Question: This table stores user votes between user matches. There is always one winner, one loser and the voter.
'''
CREATE TABLE 'user_versus' (
'id_user_versus' int(11) NOT NULL AUTO_INCREMENT,
'id_user_winner' int(10) unsigned NOT NULL,
'id_user_loser' int(10) unsigned NOT NULL,
'id_user' int(10) unsigned NOT NULL,
'date_versus' timestamp NOT NULL DEFAULT CURRENT_TIMESTAMP,
PRIMARY KEY ('id_user_versus'),
KEY 'id_user_winner' ('id_user_winner','id_user_loser')
) ENGINE=InnoDB DEFAULT CHARSET=utf8 AUTO_INCREMENT=17 ;
INSERT INTO 'user_versus' ('id_user_versus', 'id_user_winner', 'id_user_loser', 'id_user', 'date_versus') VALUES
(1, 6, 7, 1, '2013-10-25 23:02:57'),
(2, 6, 8, 1, '2013-10-25 23:02:57'),
(3, 6, 9, 1, '2013-10-25 23:03:04'),
(4, 6, 10, 1, '2013-10-25 23:03:04'),
(5, 6, 11, 1, '2013-10-25 23:03:10'),
(6, 6, 12, 1, '2013-10-25 23:03:10'),
(7, 6, 13, 1, '2013-10-25 23:03:18'),
(8, 6, 14, 1, '2013-10-25 23:03:18'),
(9, 7, 6, 2, '2013-10-26 04:02:57'),
(10, 8, 6, 2, '2013-10-26 04:02:57'),
(11, 9, 8, 2, '2013-10-26 04:03:04'),
(12, 9, 10, 2, '2013-10-26 04:03:04'),
(13, 9, 11, 2, '2013-10-26 04:03:10'),
(14, 9, 12, 2, '2013-10-26 04:03:10'),
(15, 9, 13, 2, '2013-10-26 04:03:18'),
(16, 9, 14, 2, '2013-10-26 04:03:18');
'''
I'm working on a query that fetches similar profiles. A profile is similar, when the voting percentage (wins vs loses) is +/- 10% of the specified profile.
'''
SELECT id_user_winner AS id_user,
IFNULL(wins, 0) AS wins,
IFNULL(loses, 0) AS loses,
IFNULL(wins, 0) + IFNULL(loses, 0) AS total,
IFNULL(wins, 0) / (IFNULL(wins, 0) + IFNULL(loses, 0)) AS percent
FROM
(
SELECT id_user_winner AS id_user FROM user_versus
UNION
SELECT id_user_loser FROM user_versus
) AS u
LEFT JOIN
(
SELECT id_user_winner, COUNT(*) AS wins
FROM user_versus
GROUP BY id_user_winner
) AS w
ON u.id_user = id_user_winner
LEFT JOIN
(
SELECT id_user_loser, COUNT(*) AS loses
FROM user_versus
GROUP BY id_user_loser
) AS l
ON u.id_user = l.id_user_loser
'''
This is the current result:

It's currently returning NULL rows, and they shouldn't be there. What still needs to get optimized (and can't quite put my finger on it) is:
1. bring users similar to user ABC only
2. specify condition that defines who is a similar user to, e.g. user id = 6 (where similar users have +/- 10% difference in percentage with user id 6)
Any help will be appreciated. Thanks!
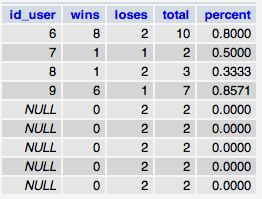
Answer: To calculate wins and losses of each user without having to join the table to itself and use OUTER joins, it is possible to just select wins and losses separately and do a UNION ALL between them, but with additional information if given row represents a win for the user, or a loss.
Then, it's easy to calculate all wins and losses for each user. The tricky part was to incorporate the option for specifying to which user you would like to compare the profiles. I did that with a variable which is set to the value of 'percentage' of the user with given 'user_id', which you can change from a constant to a variable.
Here is my proposal (comparing to user with id = 6):
'''
SELECT
player_id AS id_user,
wins,
losses,
wins + losses AS total,
wins / (wins + losses) AS percent
FROM (
SELECT
player_id,
SUM(is_a_win) wins,
SUM(is_a_loss) losses,
CASE
WHEN player_id = 6
THEN @the_user_score := SUM(is_a_win) / (SUM(is_a_win) + SUM(is_a_loss))
ELSE NULL
END
FROM (
SELECT id_user_winner AS player_id, 1 AS is_a_win, 0 AS is_a_loss FROM user_versus
UNION ALL SELECT id_user_loser, 0, 1 FROM user_versus
) games
GROUP BY player_id
) data
WHERE
ABS(wins / (wins + losses) - @the_user_score) <= 0.1
;
'''
Output:
You could of course remove the user whose profile is the base for comparison by adding 'player_id != 6' (or, in the final solution, some variable name) condition to the outermost 'WHERE' clause.
Example at SQLFiddle: <URL>
Could you provide some feedback if this is what you were looking for, and, if not, what output would you expect?